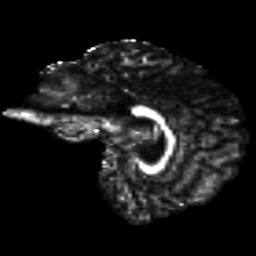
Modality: FA
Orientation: sagittal
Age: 29
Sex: male
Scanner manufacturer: siemens
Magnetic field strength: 3 T
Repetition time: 8.8 s
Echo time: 0.085 s